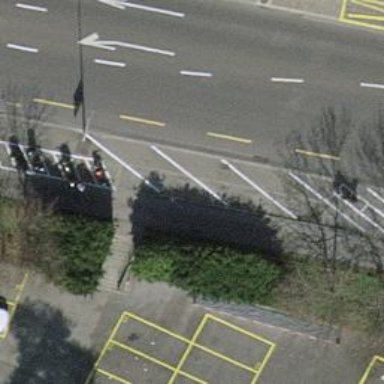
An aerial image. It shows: Concrete sidewalk that functions as footway.